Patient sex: M
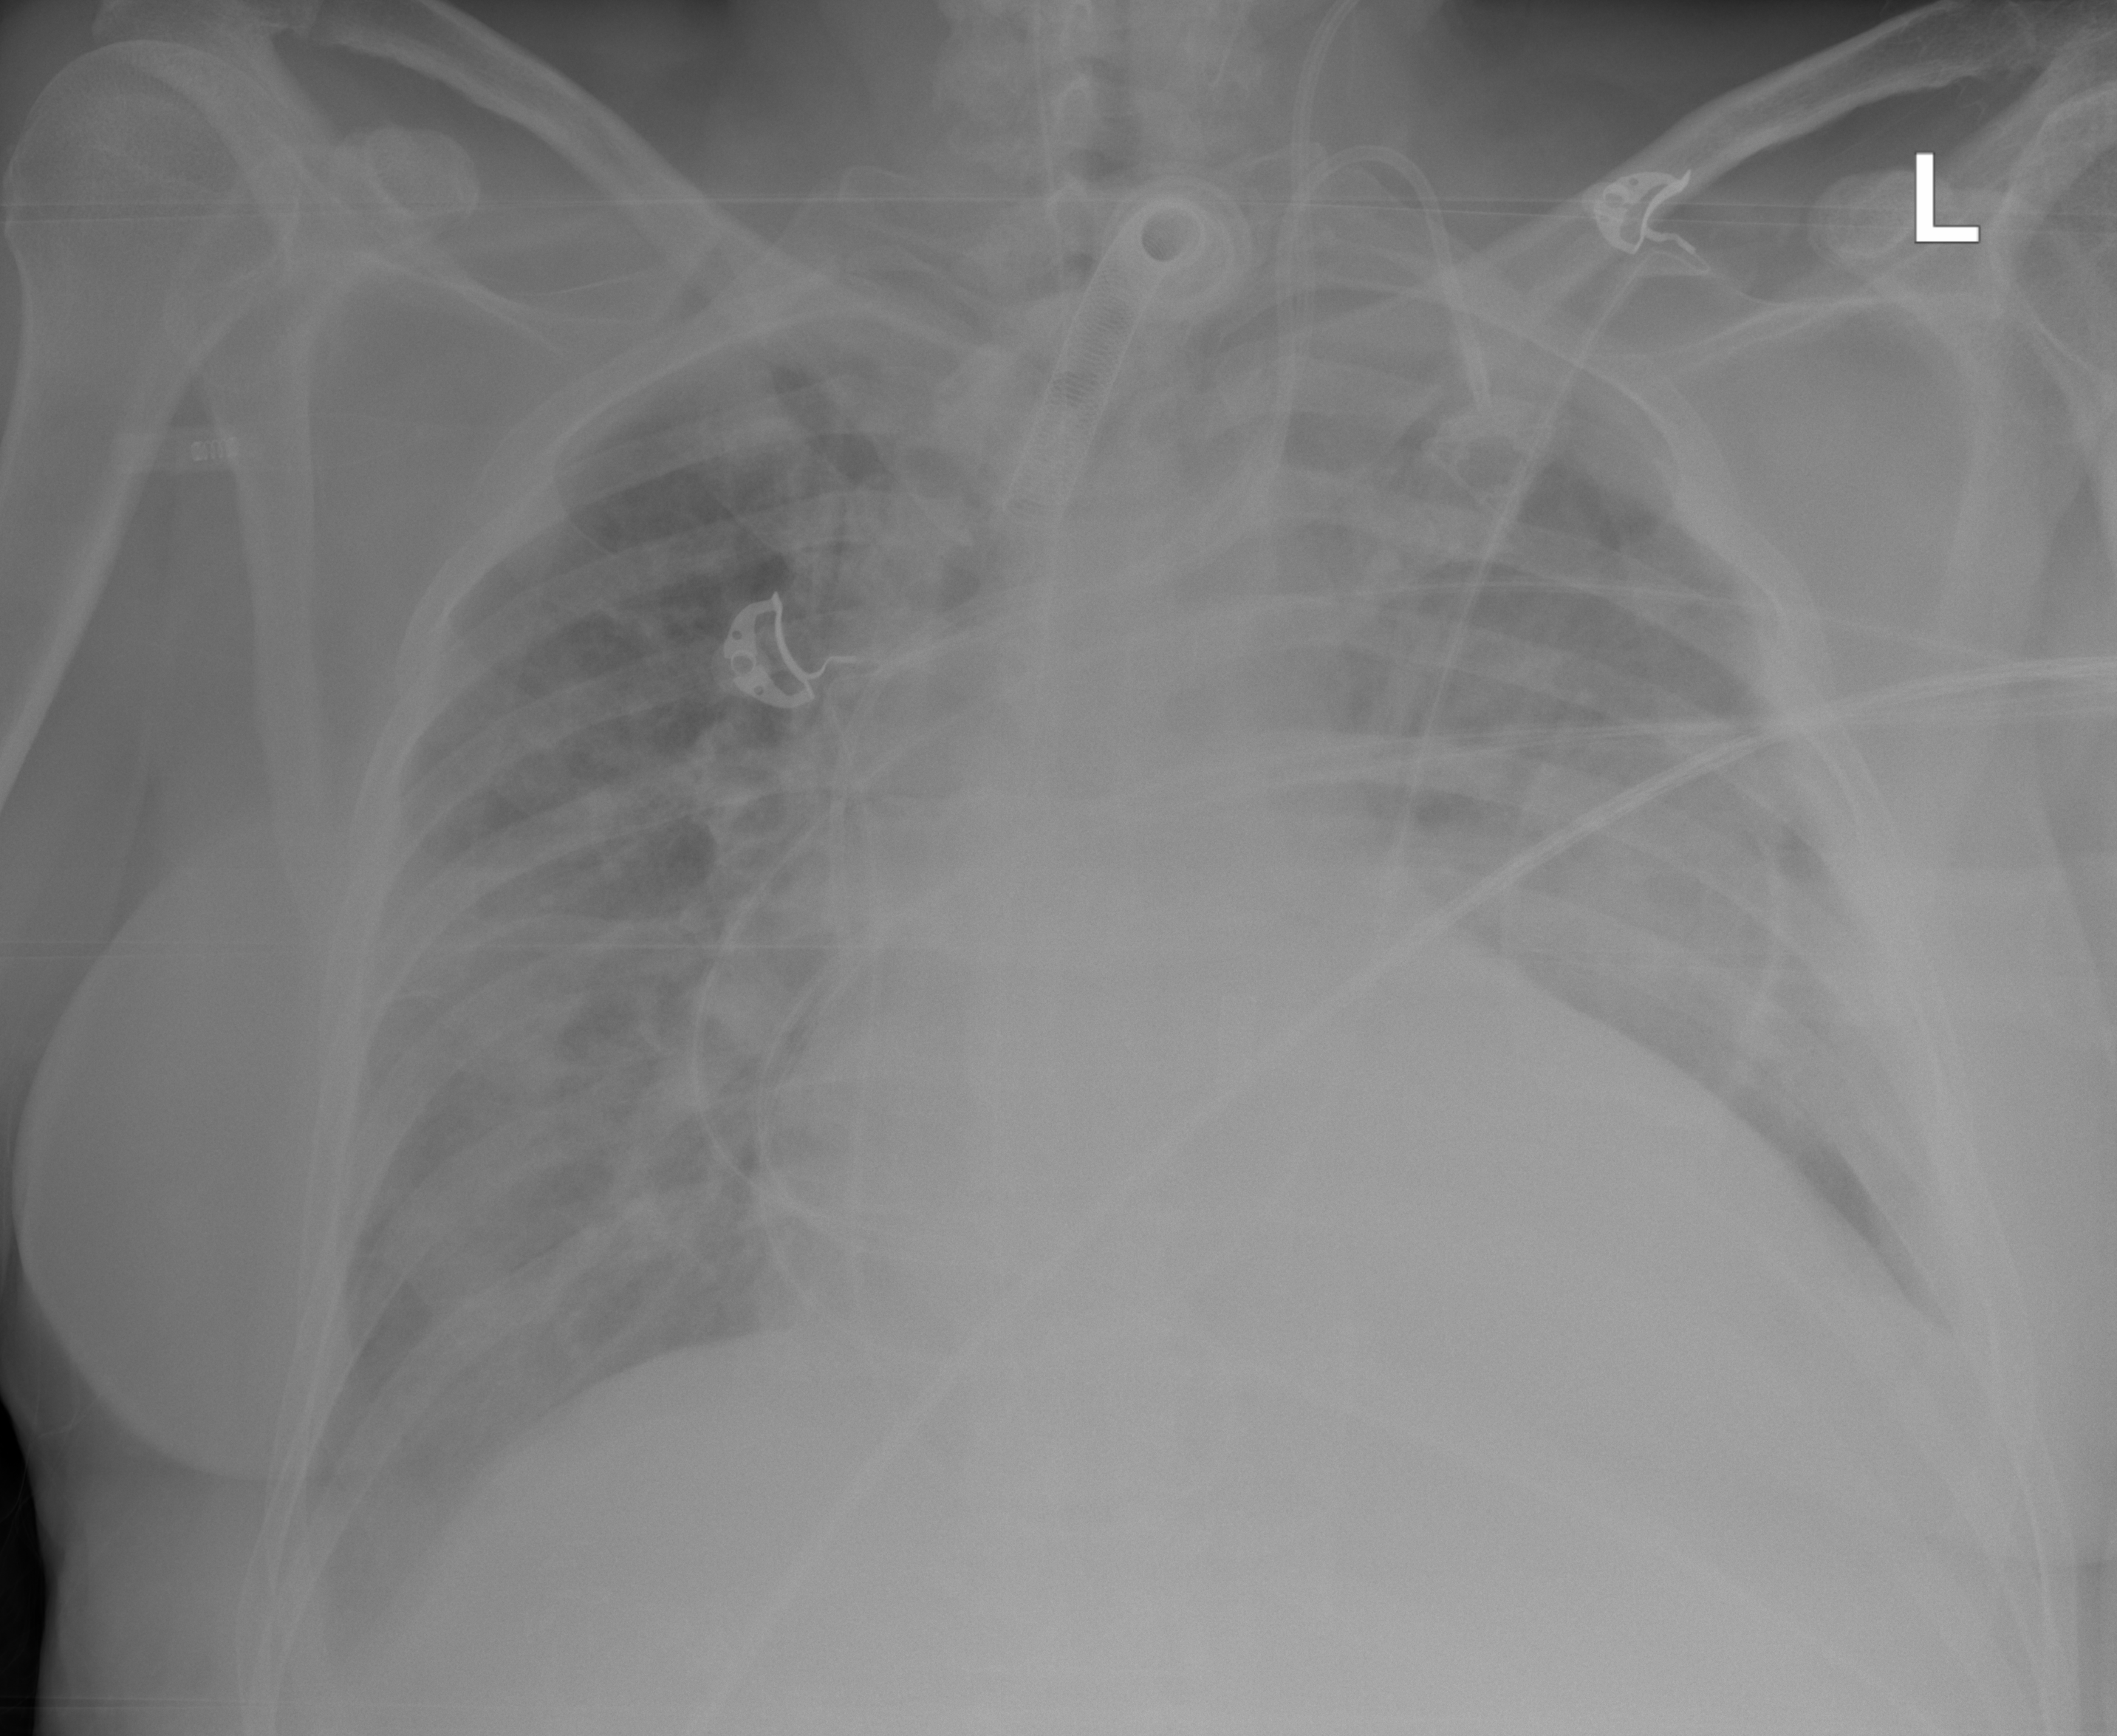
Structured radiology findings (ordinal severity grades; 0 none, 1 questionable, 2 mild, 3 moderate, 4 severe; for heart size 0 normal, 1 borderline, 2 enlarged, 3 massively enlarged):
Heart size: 2
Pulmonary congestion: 2
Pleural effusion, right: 2
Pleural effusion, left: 2
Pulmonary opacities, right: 0
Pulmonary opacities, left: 0
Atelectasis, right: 2
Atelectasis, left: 2